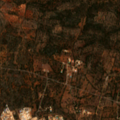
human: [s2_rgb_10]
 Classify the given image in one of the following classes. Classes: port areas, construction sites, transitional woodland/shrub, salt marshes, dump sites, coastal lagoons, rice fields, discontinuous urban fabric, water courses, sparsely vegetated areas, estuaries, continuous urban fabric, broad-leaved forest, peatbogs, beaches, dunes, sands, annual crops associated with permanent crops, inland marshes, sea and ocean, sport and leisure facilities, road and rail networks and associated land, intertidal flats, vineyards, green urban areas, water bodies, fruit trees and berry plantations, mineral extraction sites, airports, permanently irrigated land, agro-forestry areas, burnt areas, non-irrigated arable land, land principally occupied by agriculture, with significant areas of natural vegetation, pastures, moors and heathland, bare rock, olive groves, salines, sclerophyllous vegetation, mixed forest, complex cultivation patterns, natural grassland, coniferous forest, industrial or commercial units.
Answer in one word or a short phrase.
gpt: discontinuous urban fabric, land principally occupied by agriculture, with significant areas of natural vegetation, sclerophyllous vegetation